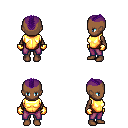
a pixel art fantasy rpg character, female body template, human, dark skin, gold chest armor, magenta pants, purple short mohawk hairstyle, gold gloves, four views (front, back, left, right), 2x2 character sprite sheet, small pixel art, hard edges, no anti-aliasing